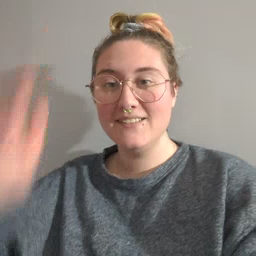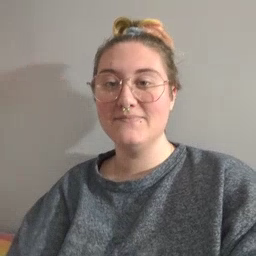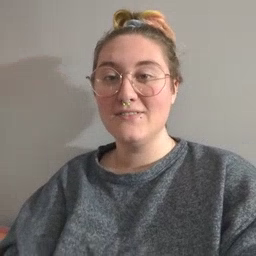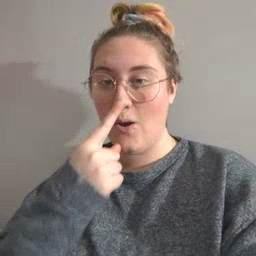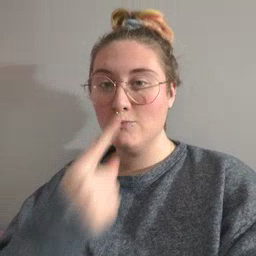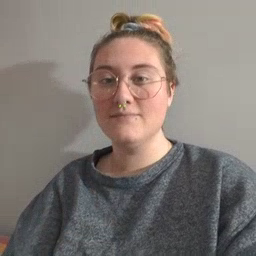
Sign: nose